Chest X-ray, PA view. Patient: 52 years old, sex M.
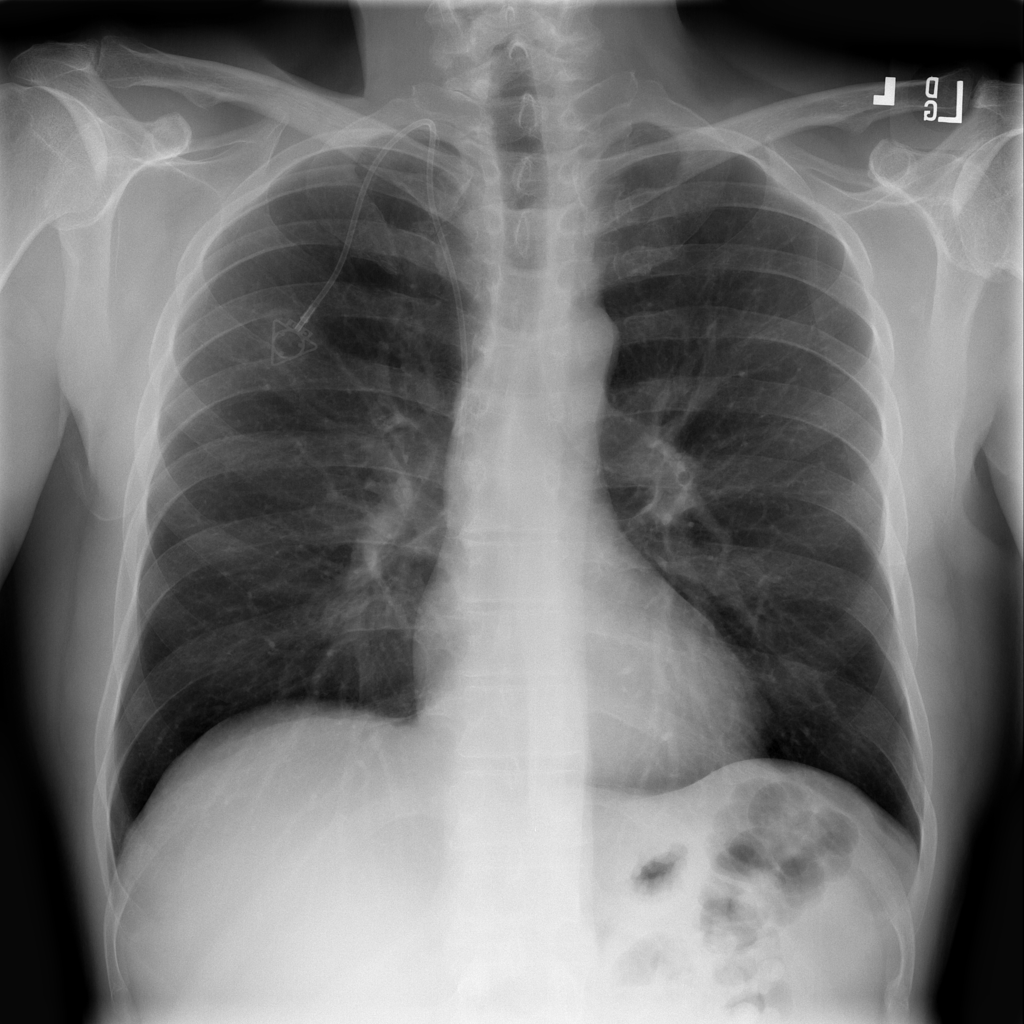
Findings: No Finding